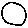
Label: circle